Aerial crown-view tile of a tropical tree (Barro Colorado Island, Panama), acquired 20241112:
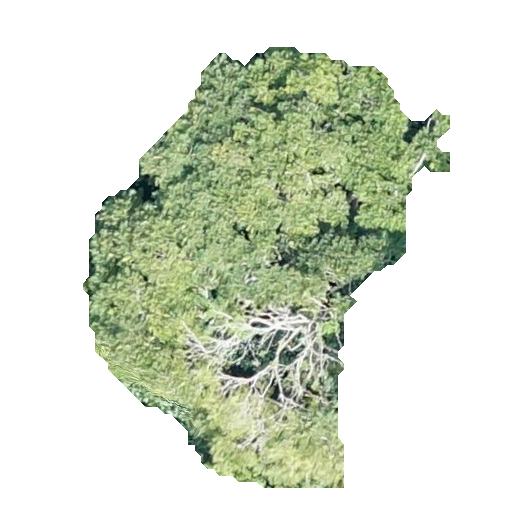
Species: Jacaranda copaia
GBIF accepted scientific name: Jacaranda copaia
Crown area: 156.503 m²